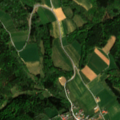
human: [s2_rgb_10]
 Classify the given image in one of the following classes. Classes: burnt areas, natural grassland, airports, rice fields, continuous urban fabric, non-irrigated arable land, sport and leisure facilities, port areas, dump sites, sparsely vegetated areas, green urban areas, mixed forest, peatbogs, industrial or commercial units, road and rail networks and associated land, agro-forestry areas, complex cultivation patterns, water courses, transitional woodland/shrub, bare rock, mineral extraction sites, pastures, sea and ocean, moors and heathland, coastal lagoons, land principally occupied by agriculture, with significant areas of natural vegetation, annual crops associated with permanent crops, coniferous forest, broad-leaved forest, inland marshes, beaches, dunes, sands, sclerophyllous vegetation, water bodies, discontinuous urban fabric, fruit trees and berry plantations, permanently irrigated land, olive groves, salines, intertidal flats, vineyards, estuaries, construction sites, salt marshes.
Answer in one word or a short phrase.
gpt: discontinuous urban fabric, non-irrigated arable land, complex cultivation patterns, broad-leaved forest, mixed forest